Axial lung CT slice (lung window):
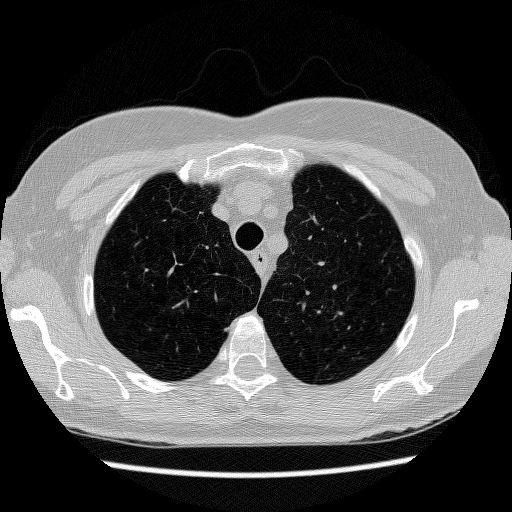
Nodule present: yes
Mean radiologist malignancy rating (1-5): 4